Aerial crown-view tile of a tropical tree (Barro Colorado Island, Panama), acquired 20250217:
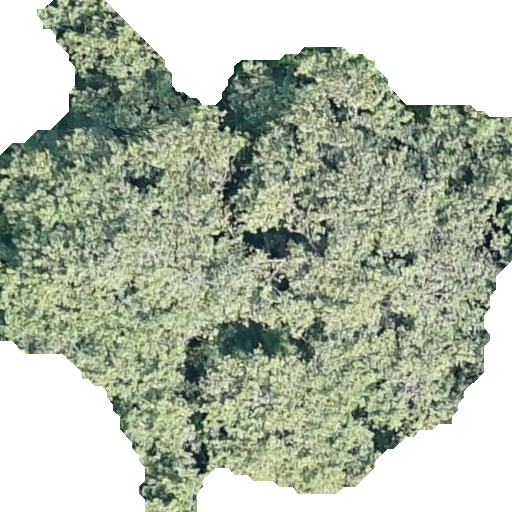
Species: Apeiba membranacea
GBIF accepted scientific name: Apeiba membranacea
Crown area: 281.192 m²